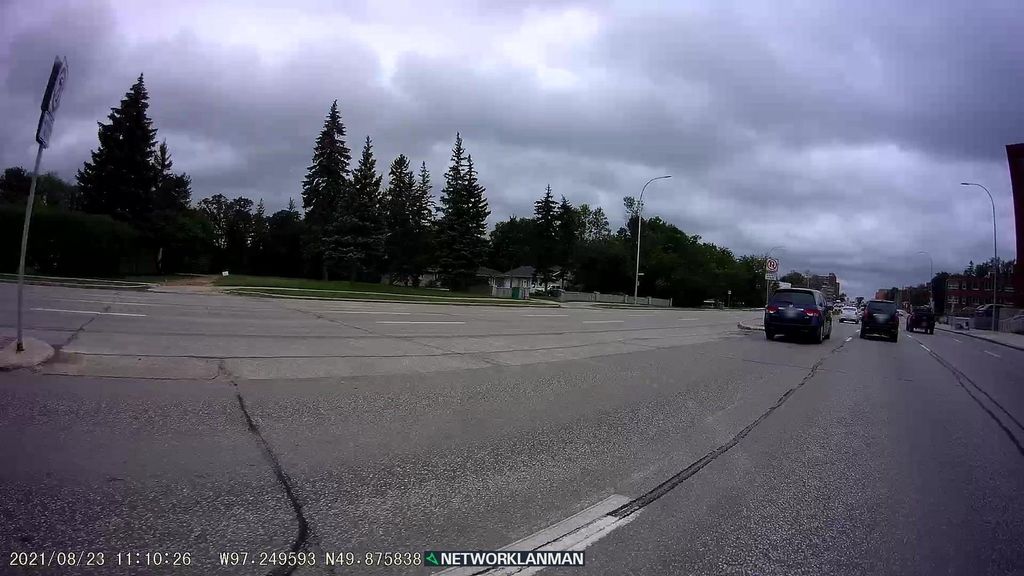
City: winnipeg